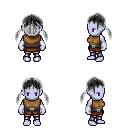
a pixel art fantasy rpg character, female body template, dark elf, purple skin, leather chest armor, metal pants, gray twin-tailed hairstyle, white cloth bracers, four views (front, back, left, right), 2x2 character sprite sheet, small pixel art, hard edges, no anti-aliasing